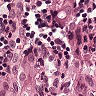
Metastatic tissue present: yes